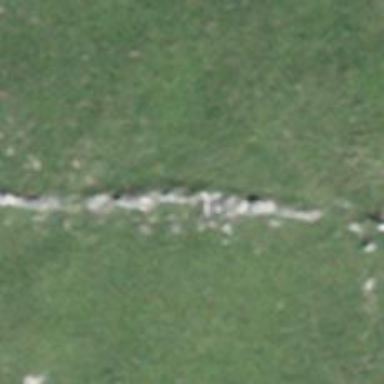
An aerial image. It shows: Wall made of dry stone.